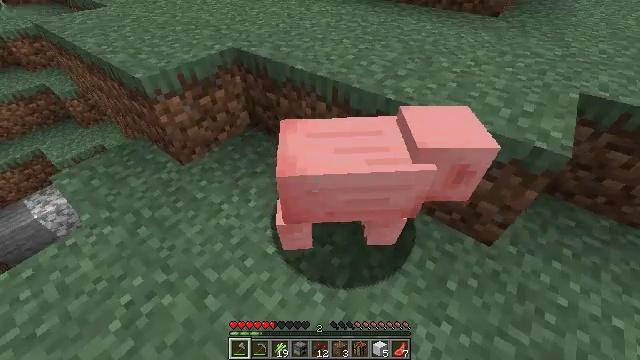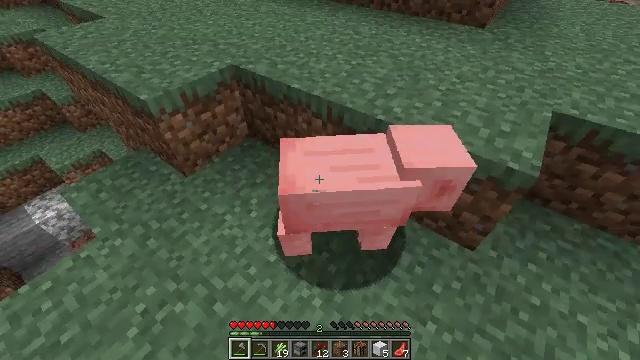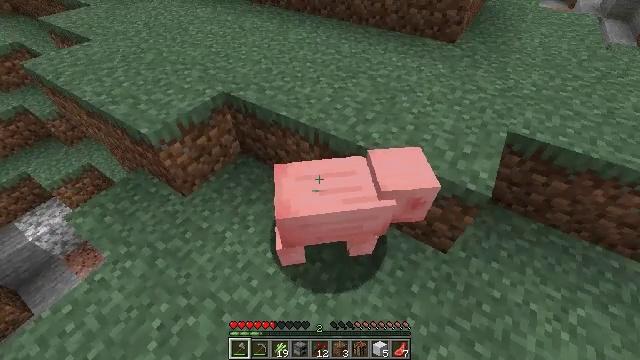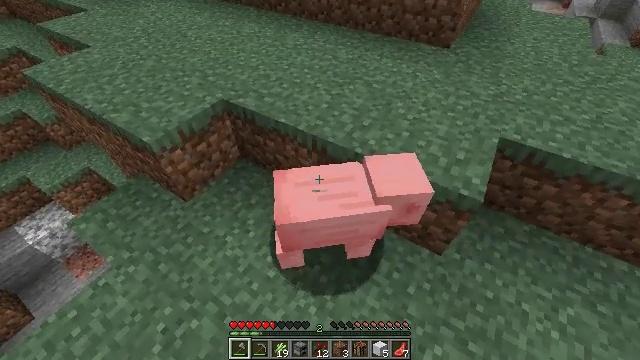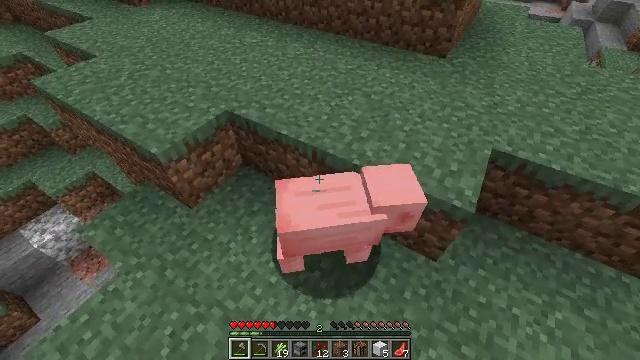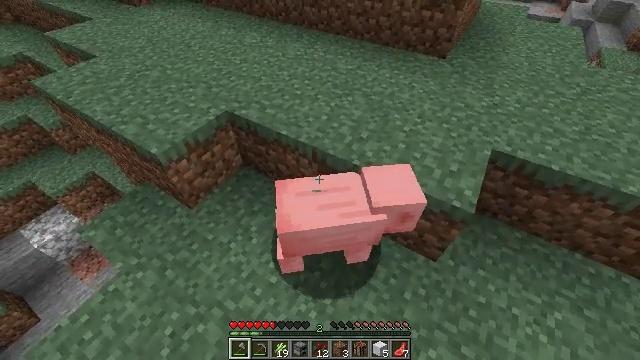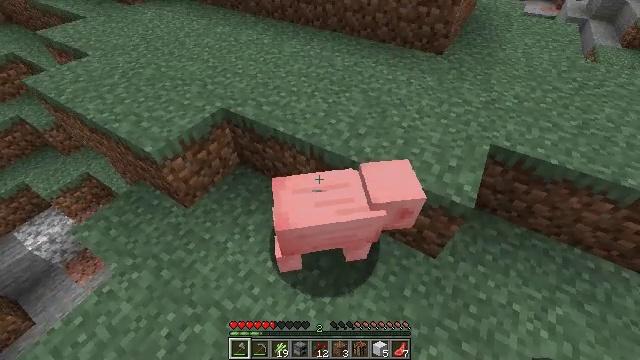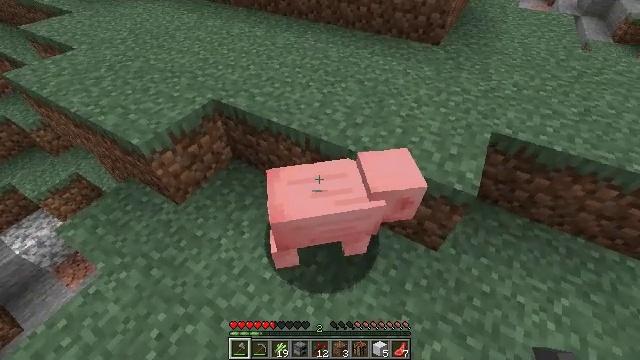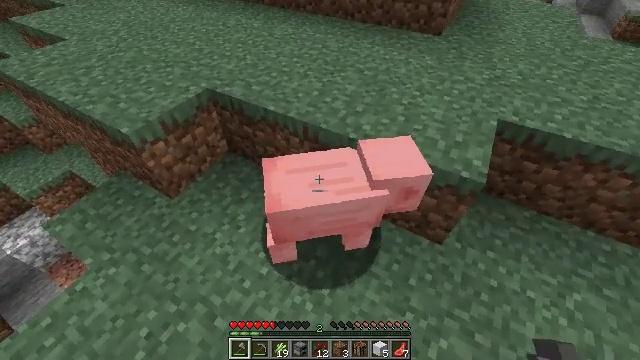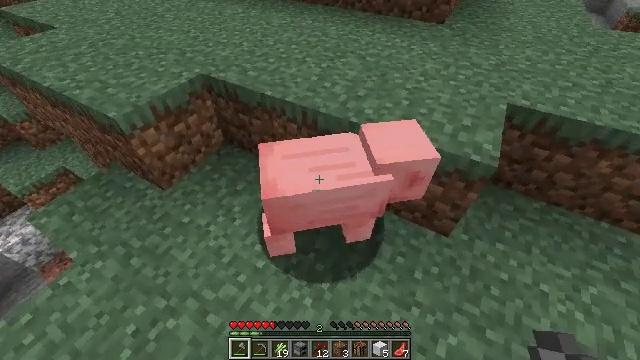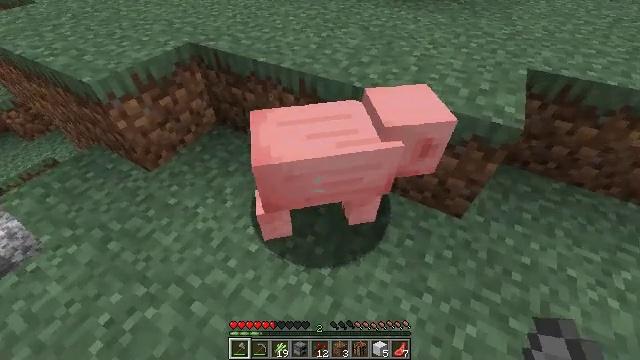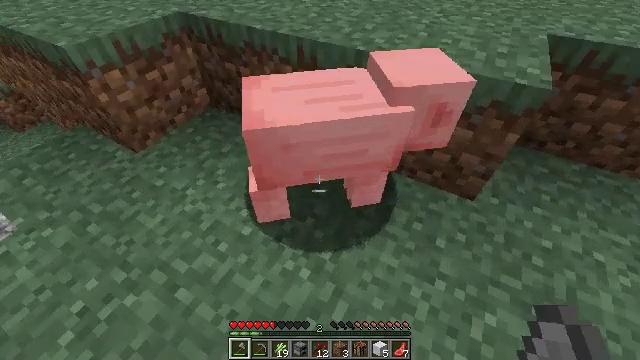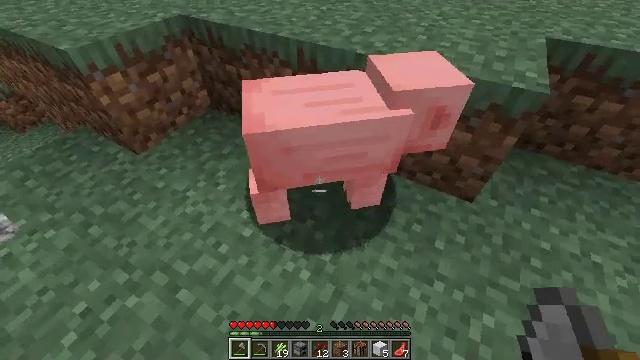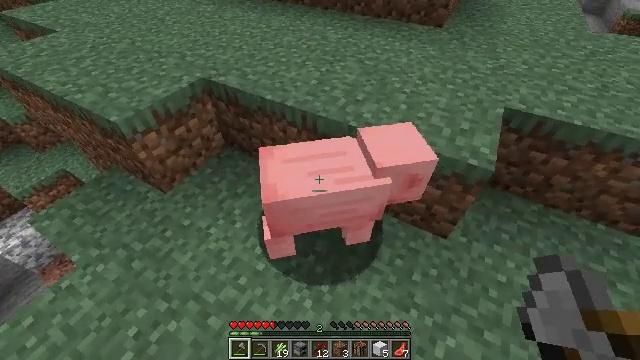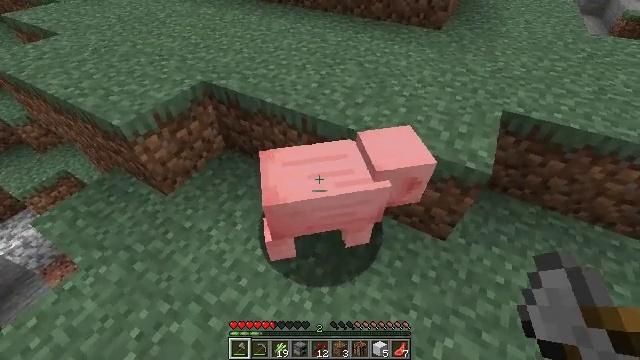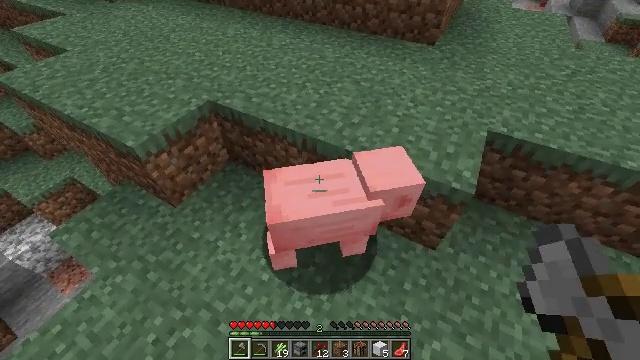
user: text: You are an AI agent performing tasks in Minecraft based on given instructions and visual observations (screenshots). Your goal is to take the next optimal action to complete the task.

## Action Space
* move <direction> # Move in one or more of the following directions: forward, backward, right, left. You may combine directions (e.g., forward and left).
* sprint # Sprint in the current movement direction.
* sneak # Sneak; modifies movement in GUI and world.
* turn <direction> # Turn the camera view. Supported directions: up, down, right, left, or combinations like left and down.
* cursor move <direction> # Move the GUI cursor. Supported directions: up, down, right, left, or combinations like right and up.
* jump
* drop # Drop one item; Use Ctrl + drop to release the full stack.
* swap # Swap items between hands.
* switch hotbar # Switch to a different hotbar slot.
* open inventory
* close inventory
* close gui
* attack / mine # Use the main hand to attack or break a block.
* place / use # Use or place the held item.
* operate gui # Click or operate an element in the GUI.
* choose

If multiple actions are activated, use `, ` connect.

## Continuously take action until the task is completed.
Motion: motion action
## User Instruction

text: Hunt a pig.
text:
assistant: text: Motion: turn right and down, jump
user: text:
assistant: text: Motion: turn right and down, jump
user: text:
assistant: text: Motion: jump
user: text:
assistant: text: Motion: jump
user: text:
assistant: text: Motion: jump
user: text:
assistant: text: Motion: jump
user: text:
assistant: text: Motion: turn right
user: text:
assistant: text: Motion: no_op
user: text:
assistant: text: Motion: no_op
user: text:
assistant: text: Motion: no_op
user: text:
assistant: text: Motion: no_op
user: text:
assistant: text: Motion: jump
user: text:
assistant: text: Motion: jump
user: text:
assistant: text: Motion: jump
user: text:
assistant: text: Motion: jump
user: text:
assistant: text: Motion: jump
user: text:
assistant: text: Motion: jump
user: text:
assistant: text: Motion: jump
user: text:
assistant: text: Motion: no_op
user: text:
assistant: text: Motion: attack / mine
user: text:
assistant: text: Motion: attack / mine
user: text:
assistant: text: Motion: attack / mine
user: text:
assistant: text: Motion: attack / mine
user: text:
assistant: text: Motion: no_op
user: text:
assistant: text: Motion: no_op